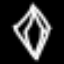
Label: diamond